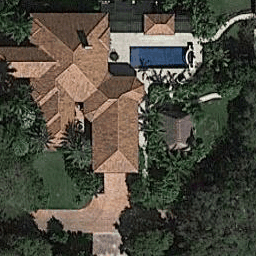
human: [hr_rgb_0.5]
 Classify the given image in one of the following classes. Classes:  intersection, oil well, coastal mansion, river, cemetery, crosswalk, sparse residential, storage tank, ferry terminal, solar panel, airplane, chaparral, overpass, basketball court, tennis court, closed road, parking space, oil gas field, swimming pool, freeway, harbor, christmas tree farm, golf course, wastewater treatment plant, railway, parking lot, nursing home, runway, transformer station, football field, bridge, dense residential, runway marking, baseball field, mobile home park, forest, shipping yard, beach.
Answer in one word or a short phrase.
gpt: coastal mansion